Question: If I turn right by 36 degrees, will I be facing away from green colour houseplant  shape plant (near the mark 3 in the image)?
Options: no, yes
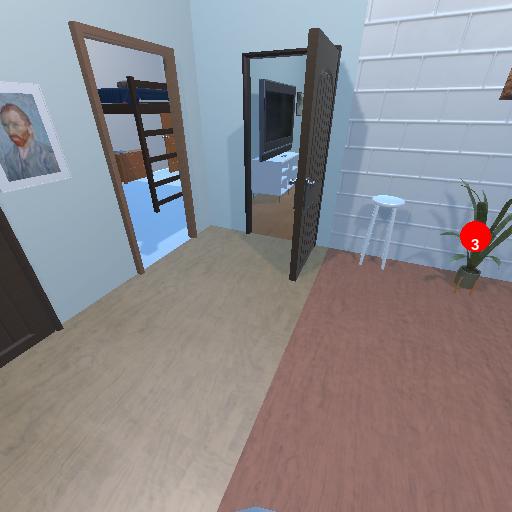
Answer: no